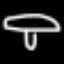
Label: mushroom